Question: I would like to understand why the 'first iteration' in the executes quicker than the rest.
'''
Stopwatch sw = new Stopwatch ();
sw.Start ();
for(int i=0; i<10; i++)
{
System.Threading.Thread.Sleep ( 100 );
Console.WriteLine ( "Finished at : {0}", ((double) sw.ElapsedTicks / Stopwatch.Frequency ) * 1e3 );
}
'''
When I execute the code I get the following:

Initially I thought it could be due to the accuracy factor of <URL> class, but then why is it applicable only to the first element? Correct me if I'm missing something.
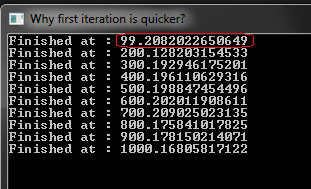
Answer: This is a very flawed benchmark. For one, 'Thread.Sleep' does not guarantee you that you'll sleep for exactly 100ms. Try much longer sleeps and you'll see more consistent results.
So it might be even just scheduling - the next iterations are always just doing sleep after sleep. Since 'Sleep' works thanks to the system interrupt clock, the sleeps after the first should take similar amount of time, while the first has to "sync up" with the clock first.
If you add another sleep the cycle (and before starting the stopwatch), you'll likely get closer times for each of the iterations.
Or even better, don't use sleeps. If you use some actual CPU work instead, you'll avoid thread switches (provided you've got enough CPU to do that) and many other costs not associated with the cycle itself. For example,
'''
Stopwatch sw = new Stopwatch ();
sw.Start ();
for(int i=0; i<10; i++)
{
Thread.SpinWait(<PHONE>);
Console.WriteLine ( "Finished at : {0}", ((double) sw.ElapsedTicks / Stopwatch.Frequency ) * 1e3 );
}
'''
This will give you much more consistent results, because it doesn't depend on the clock at all.
There's many other things that can complicate a benchmark like this, which is why benchmarks simply aren't done this way. There will always be deviations, and they can get rather big, especially on a system with a lot of work.
In other words, if you're getting differences in CPU work execution time on the scale of milliseconds, someone is stealing your work. There's nothing in a modern CPU that would account for such a huge difference just based on e.g. 'i++' being there or not.
I could describe a lot more issues with your code, but it probably isn't worth it. Just google for some best practices on CPU work benchmarking in C#, and you'll get much more worth out of it.
Oh, and just to help hammer the point home more, on my computer, the first tends to go anywhere from '99' up to '100'. This would be highly unusual, since the default is '15.6ms', rather than '1ms', but the culprit is easily found - Chrome sets it to '1ms'. Ouch.